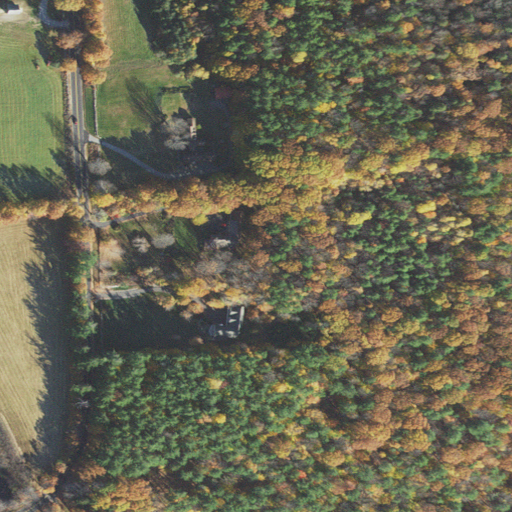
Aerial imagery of mountain in New Hampshire named Meetinghouse Hill containing mixed forest, evergreen forest, deciduous forest, pasture, low intensity development, open development, medium intensity development, and woody wetlands